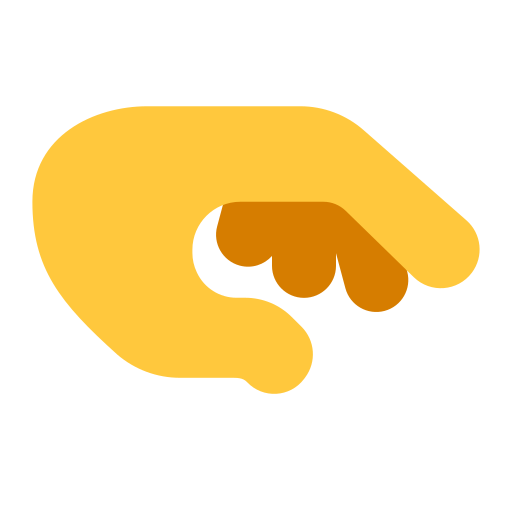
palm down hand flat default